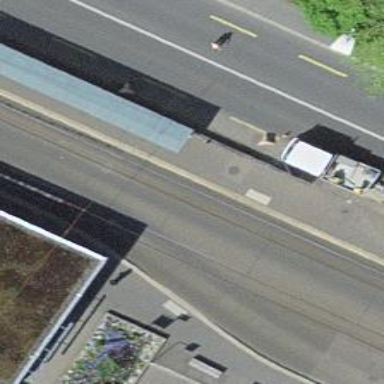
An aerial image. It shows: Tram stop for public transport.